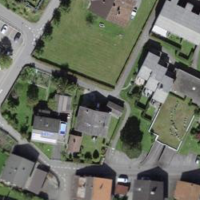
EUNIS habitat code: 54
Species observed at this site:
Corvus corone
Centaurea scabiosa